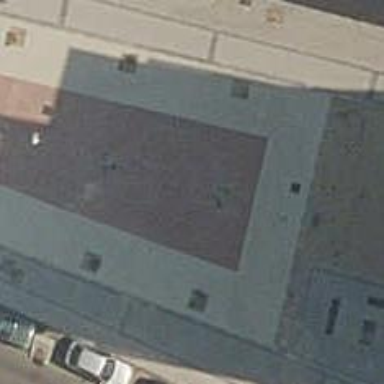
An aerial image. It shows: Bench.